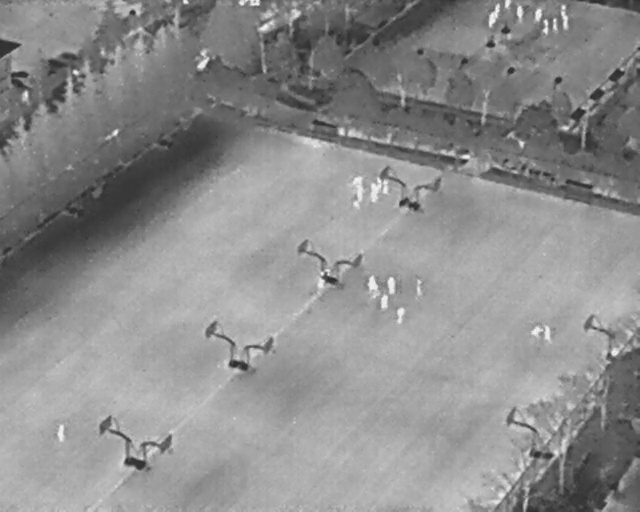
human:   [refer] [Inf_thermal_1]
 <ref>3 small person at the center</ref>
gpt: <box>[[64, 55, 67, 56, 2], [58, 35, 61, 37, 2], [58, 35, 60, 36, 2]]</box>

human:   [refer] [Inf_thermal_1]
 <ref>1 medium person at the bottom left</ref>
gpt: <box>[[7, 83, 11, 85, 2]]</box>

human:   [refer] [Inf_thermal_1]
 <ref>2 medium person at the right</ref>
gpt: <box>[[83, 64, 87, 65, 2], [82, 63, 85, 65, 2]]</box>